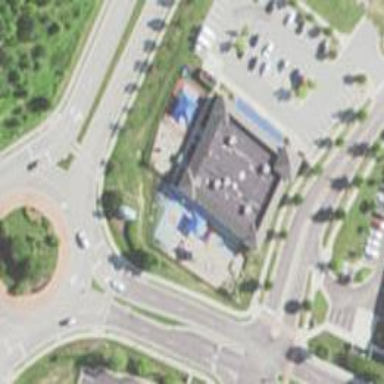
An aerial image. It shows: Building.